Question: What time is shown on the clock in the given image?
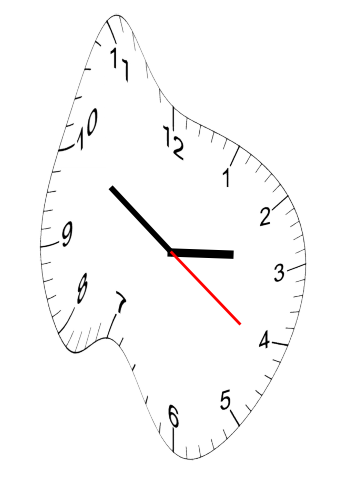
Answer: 02:50:21